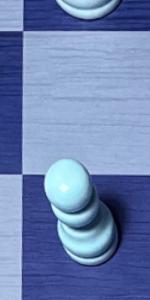
Label: Pawn_White